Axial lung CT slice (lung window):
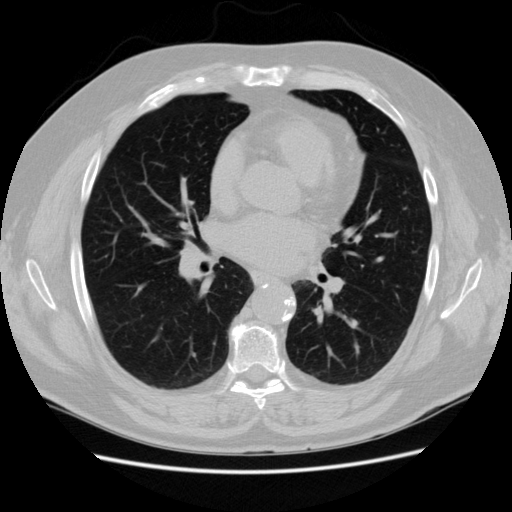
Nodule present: no